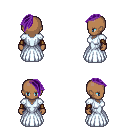
a pixel art fantasy rpg character, female body template, human, dark skin, underdress, magenta pants, purple long mohawk hairstyle, leather bracers, four views (front, back, left, right), 2x2 character sprite sheet, small pixel art, hard edges, no anti-aliasing